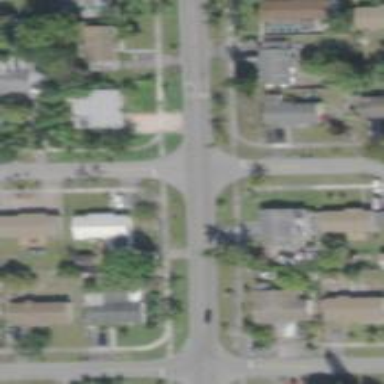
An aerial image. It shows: Road with stop sign.